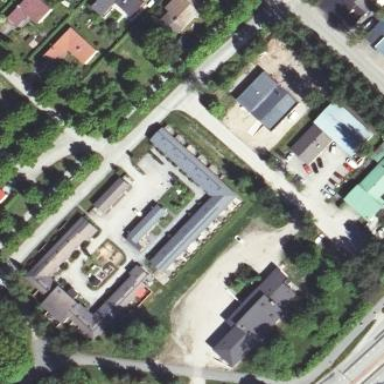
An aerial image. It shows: Building.